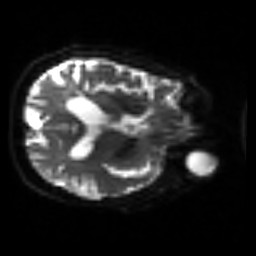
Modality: sbref
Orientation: axial
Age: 64
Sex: male
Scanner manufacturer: siemens
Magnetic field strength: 3 T
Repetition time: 3.2 s
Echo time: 0.081 s